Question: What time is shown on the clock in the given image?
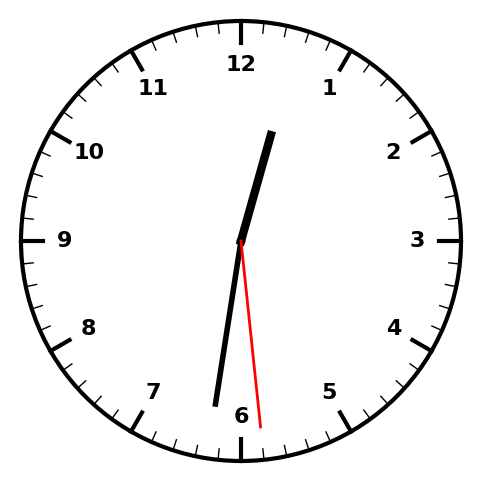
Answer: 12:31:29